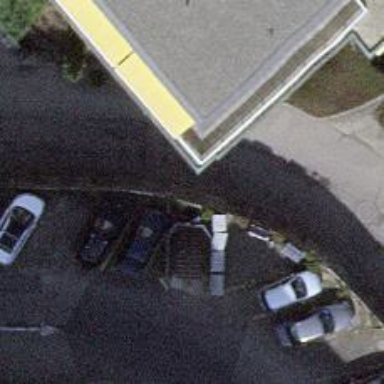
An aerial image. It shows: Entrance with barrier.